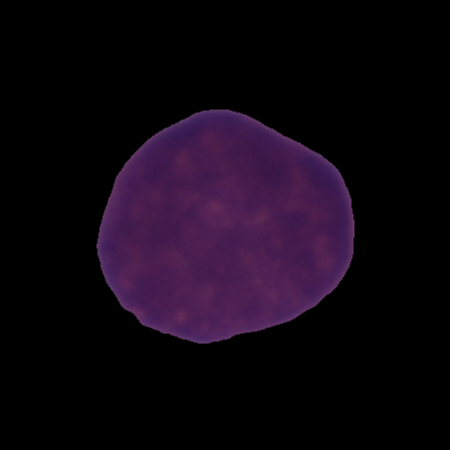
Label: healthy